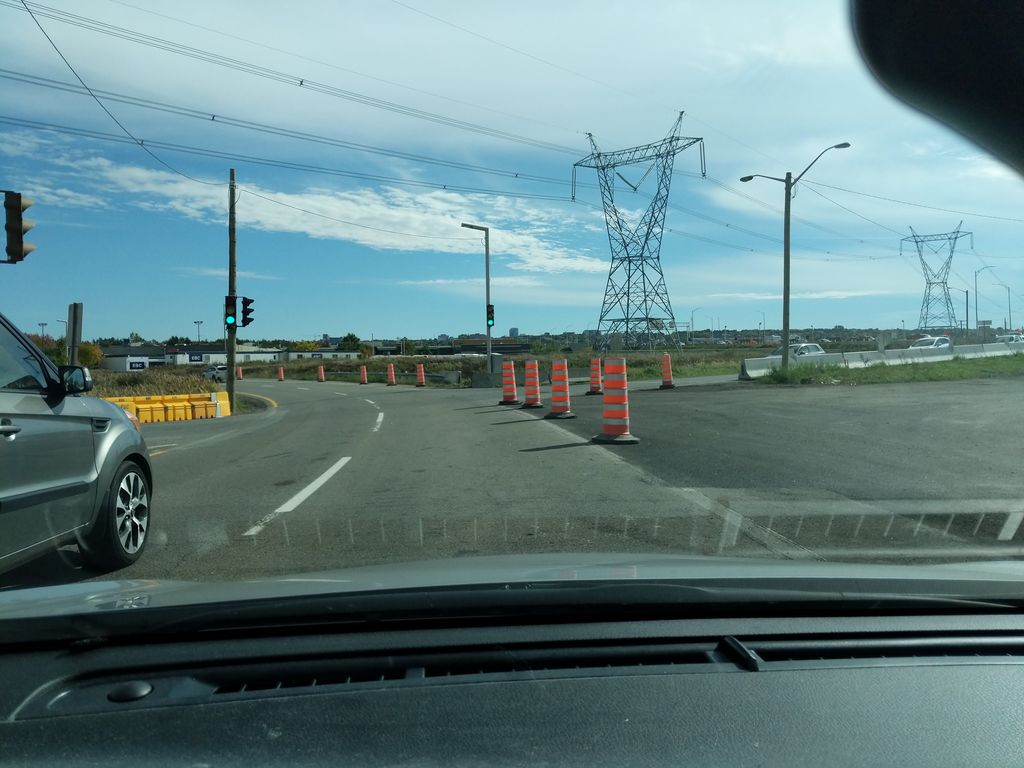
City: quebec_city